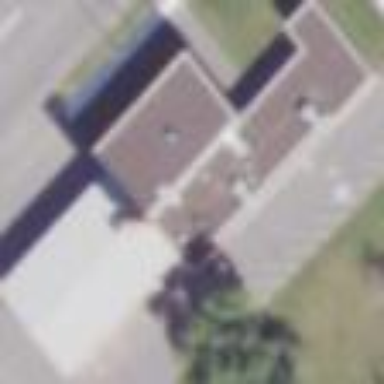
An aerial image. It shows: Public building.